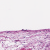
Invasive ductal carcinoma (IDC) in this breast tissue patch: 0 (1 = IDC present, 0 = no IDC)